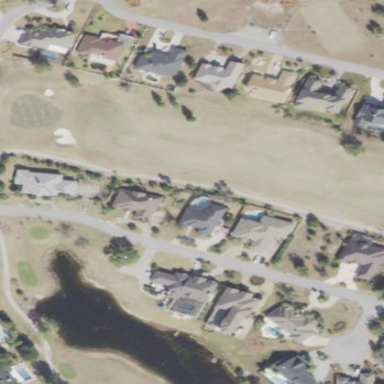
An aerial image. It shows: Grassy area designated as golf fairway.